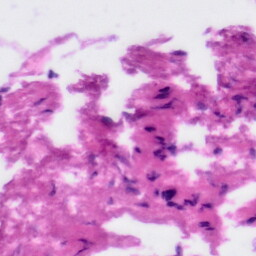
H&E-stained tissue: Tonsil